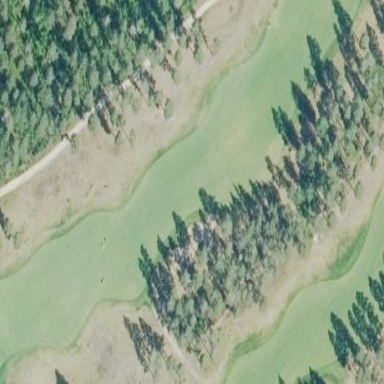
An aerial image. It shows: Golf fairway surrounded by grass.